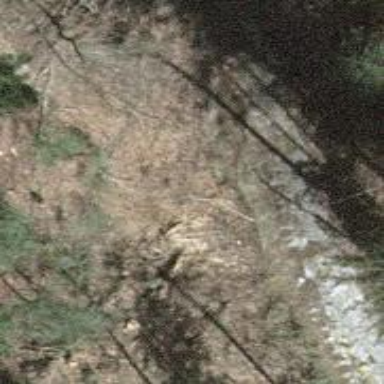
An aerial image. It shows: Rock steps on the road.